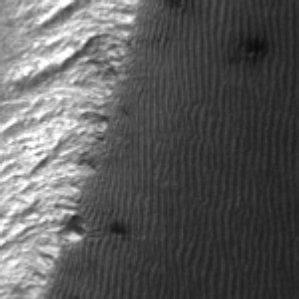
Label: frost